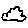
Label: cloud